Current action and preconditions to check: trajectory_clear

Your task: For each precondition in the list above, predict whether it will hold at this action.

Consider the current scene as observed from the mobile robot's camera, and analyze the predicted future states of all dynamic agents (e.g., people, animals, vehicles, or any moving entities) within the NEXT SECOND.

IMPORTANT: Only answer "very likely" if you are absolutely certain—based on strong, clear evidence—that a dynamic agent will violate the precondition in the predicted future state. Do NOT answer "very likely" for unlikely, ambiguous, or low-probability risks.

Ask yourself for each precondition: Is there a high probability, with clear and convincing evidence, that the predicted future states of any dynamic agent will interfere with the predicted future state of the currently executing action within the NEXT SECOND, causing that precondition to fail?

Assess the risk level based on these predictions. Use "likely" or "very likely" if motions create a clear risk of interference.

Use "neutral" or "improbable" if agents are nearby but their predicted paths are clearly diverging or non-conflicting.

Failure Risk Categories: "very improbable", "improbable", "neutral", "likely", "very likely"

Answer Format: Output ONLY the probability_of_failure value from these categories: "very improbable", "improbable", "neutral", "likely", "very likely"

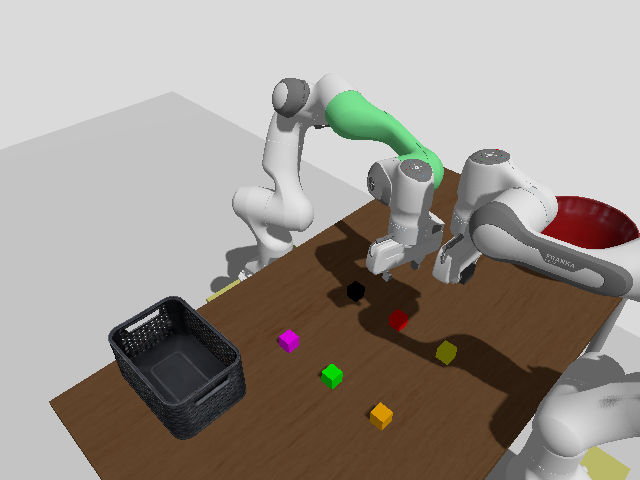

Answer: likely